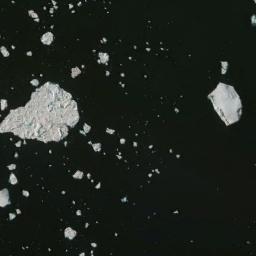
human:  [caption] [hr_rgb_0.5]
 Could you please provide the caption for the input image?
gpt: Two large pieces of ice and many small pieces of ice floating around it float on the deep blue sea .

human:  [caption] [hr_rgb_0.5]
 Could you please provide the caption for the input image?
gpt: Two large pieces of sea ice and some small pieces of ice sea float in the deep blue sea .

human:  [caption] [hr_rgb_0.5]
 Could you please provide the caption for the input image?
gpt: There are many ice on the dark green sea .

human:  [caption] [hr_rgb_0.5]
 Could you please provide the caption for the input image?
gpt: There are sea ice of different shapes and sizes .

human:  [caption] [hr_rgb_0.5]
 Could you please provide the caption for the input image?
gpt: There are some pieces of sea ice .